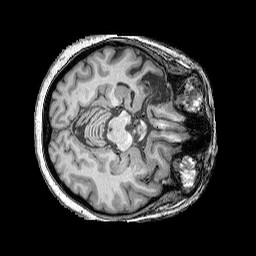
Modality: T1w
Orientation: axial
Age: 57
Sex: female
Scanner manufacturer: siemens
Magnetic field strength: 3 T
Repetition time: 2.25 s
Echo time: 0.00411 s